Interaction volume radius: 5 \u00c5
Interaction volume height: 15 \u00c5
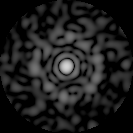
Disorder parameter: 0.8844